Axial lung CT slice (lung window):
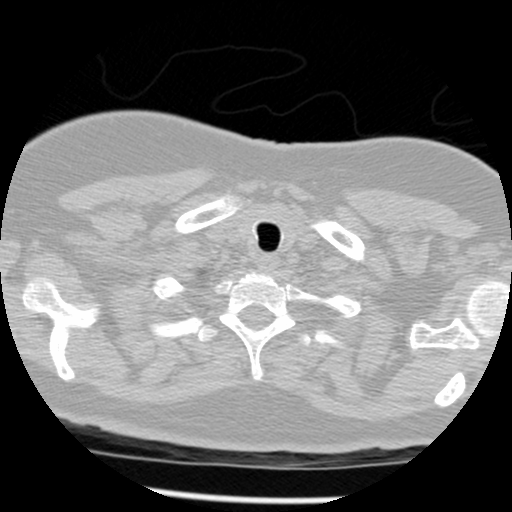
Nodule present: no